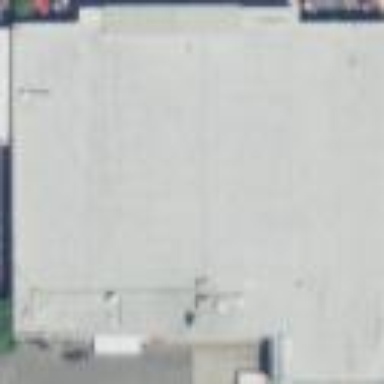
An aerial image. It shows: Supermarket located in building.